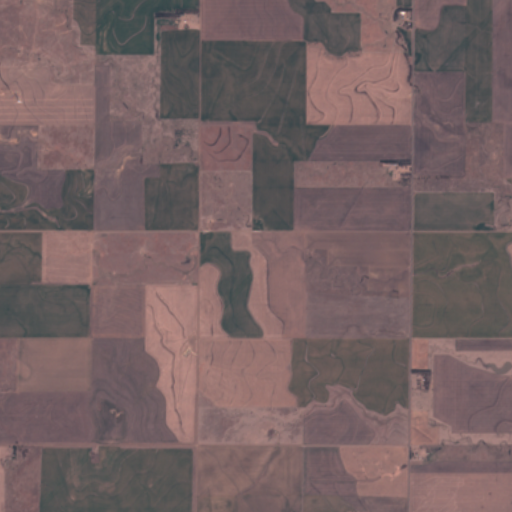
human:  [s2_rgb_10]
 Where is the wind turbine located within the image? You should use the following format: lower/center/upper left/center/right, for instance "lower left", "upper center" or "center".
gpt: The wind turbine is located in the upper left of the image.
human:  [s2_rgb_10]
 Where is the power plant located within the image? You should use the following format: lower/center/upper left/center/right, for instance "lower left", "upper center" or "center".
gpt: There is no power plant in the image.